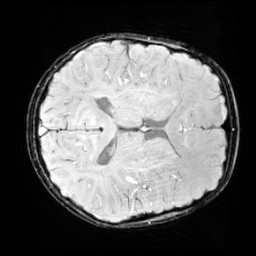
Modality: SWI
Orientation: axial
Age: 11
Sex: male
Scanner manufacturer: siemens
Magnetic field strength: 3 T
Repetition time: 0.027 s
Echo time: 0.02 s